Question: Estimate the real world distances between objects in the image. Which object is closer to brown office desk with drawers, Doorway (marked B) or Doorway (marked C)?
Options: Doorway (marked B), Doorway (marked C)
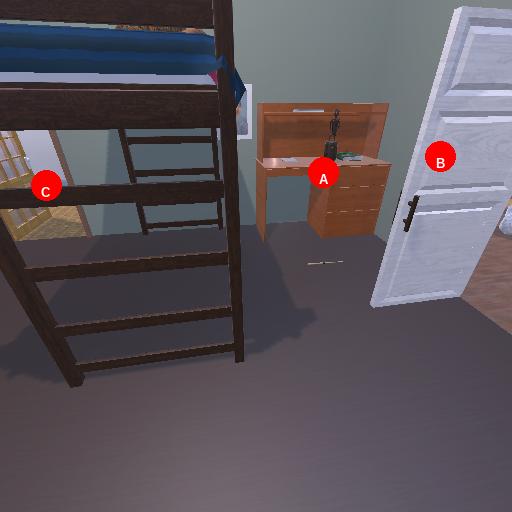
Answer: Doorway (marked B)